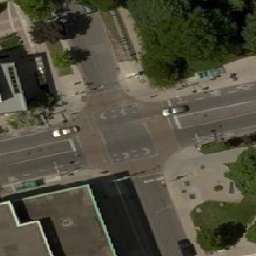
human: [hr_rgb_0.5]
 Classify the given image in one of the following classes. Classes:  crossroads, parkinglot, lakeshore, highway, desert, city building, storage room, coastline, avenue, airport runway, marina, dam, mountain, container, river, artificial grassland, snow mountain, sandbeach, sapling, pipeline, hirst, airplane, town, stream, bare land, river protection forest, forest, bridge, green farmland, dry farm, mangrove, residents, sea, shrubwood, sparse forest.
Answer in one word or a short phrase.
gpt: crossroads